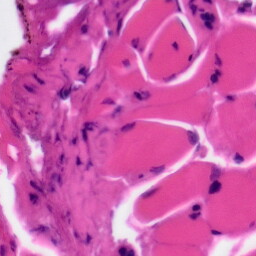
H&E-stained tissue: Tonsil